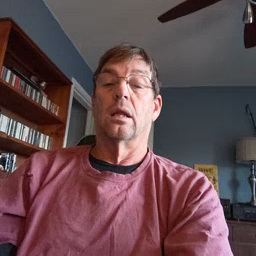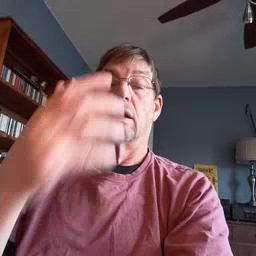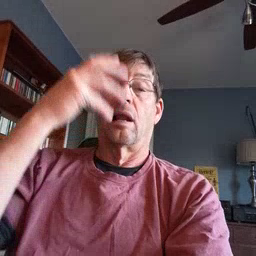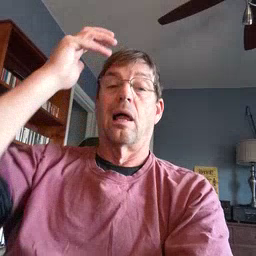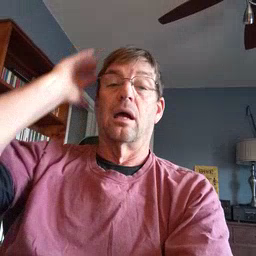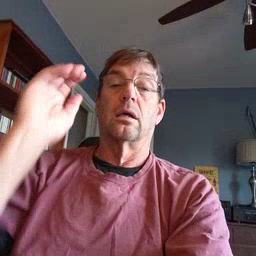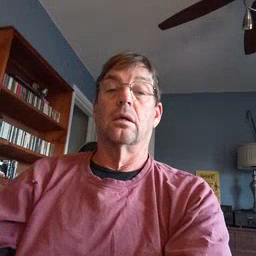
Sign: lion